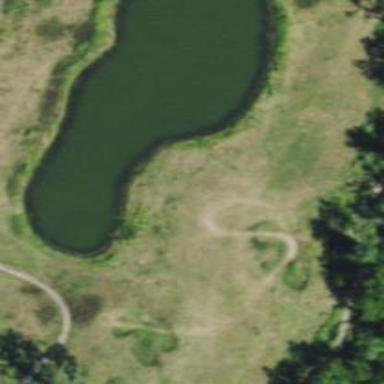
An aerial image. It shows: View of golf hole.